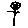
Label: flower